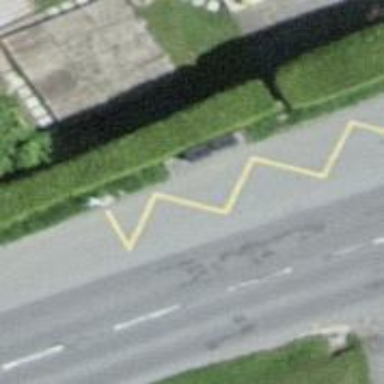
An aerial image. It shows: Bus stop along the road.